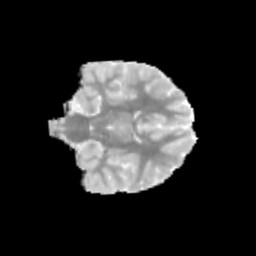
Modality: MD
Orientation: coronal
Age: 10
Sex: male
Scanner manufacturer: siemens
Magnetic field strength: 3 T
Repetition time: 3.8 s
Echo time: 0.07 s